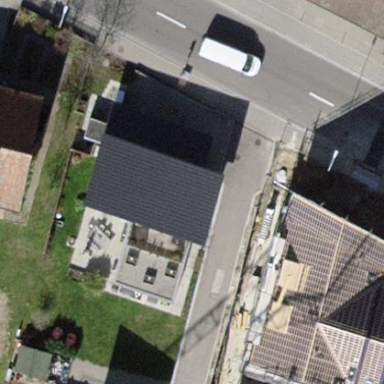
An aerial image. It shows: Detached building with skillion roof shape.